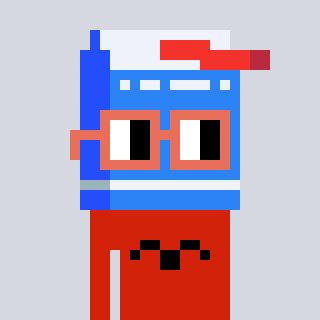
a pixel art character with square orange glasses, a milk-shaped head and a red-colored body on a cool background